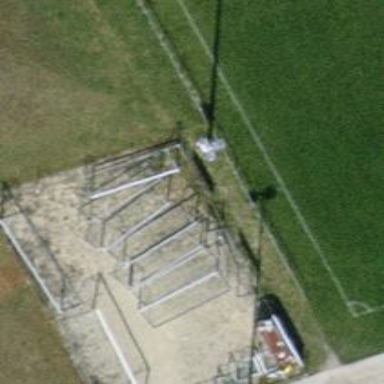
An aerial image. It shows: Mast structure.